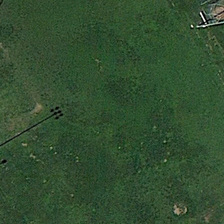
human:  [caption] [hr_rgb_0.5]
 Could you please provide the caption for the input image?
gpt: it is a piece of meadow .

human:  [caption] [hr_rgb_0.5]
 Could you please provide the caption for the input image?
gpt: it is a piece of meadow .

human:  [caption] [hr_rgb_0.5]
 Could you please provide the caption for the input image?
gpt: it is a piece of meadow .

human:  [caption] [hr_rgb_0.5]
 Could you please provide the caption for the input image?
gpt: it is a piece of meadow .

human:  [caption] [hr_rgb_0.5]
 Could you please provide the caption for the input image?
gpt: it is a piece of meadow .